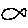
Label: fish